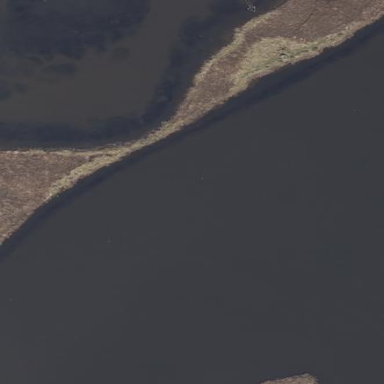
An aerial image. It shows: Saltmarsh wetland.